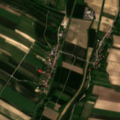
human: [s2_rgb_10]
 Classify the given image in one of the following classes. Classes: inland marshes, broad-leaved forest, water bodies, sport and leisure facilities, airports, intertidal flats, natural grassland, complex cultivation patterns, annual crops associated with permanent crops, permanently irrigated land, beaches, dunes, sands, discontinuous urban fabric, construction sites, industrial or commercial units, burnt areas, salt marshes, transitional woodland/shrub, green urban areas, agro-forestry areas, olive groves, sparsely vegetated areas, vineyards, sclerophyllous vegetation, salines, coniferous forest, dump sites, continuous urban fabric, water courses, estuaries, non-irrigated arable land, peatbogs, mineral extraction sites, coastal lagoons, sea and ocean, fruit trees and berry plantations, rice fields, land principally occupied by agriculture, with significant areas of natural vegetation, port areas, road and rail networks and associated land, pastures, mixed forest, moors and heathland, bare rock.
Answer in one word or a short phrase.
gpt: non-irrigated arable land, vineyards, complex cultivation patterns, land principally occupied by agriculture, with significant areas of natural vegetation